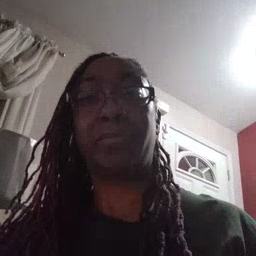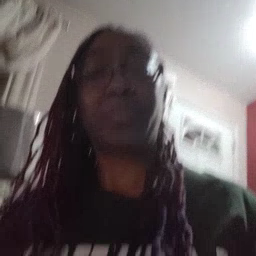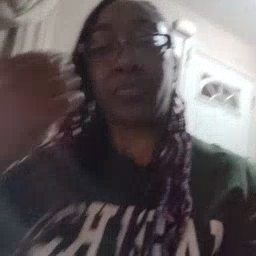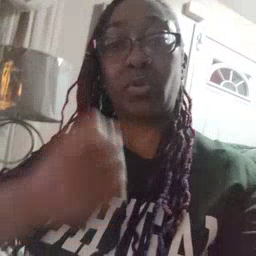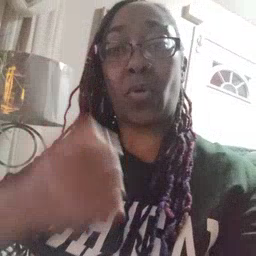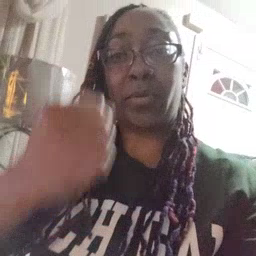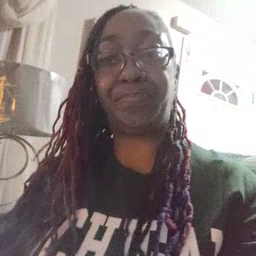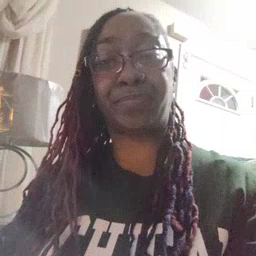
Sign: car